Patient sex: M
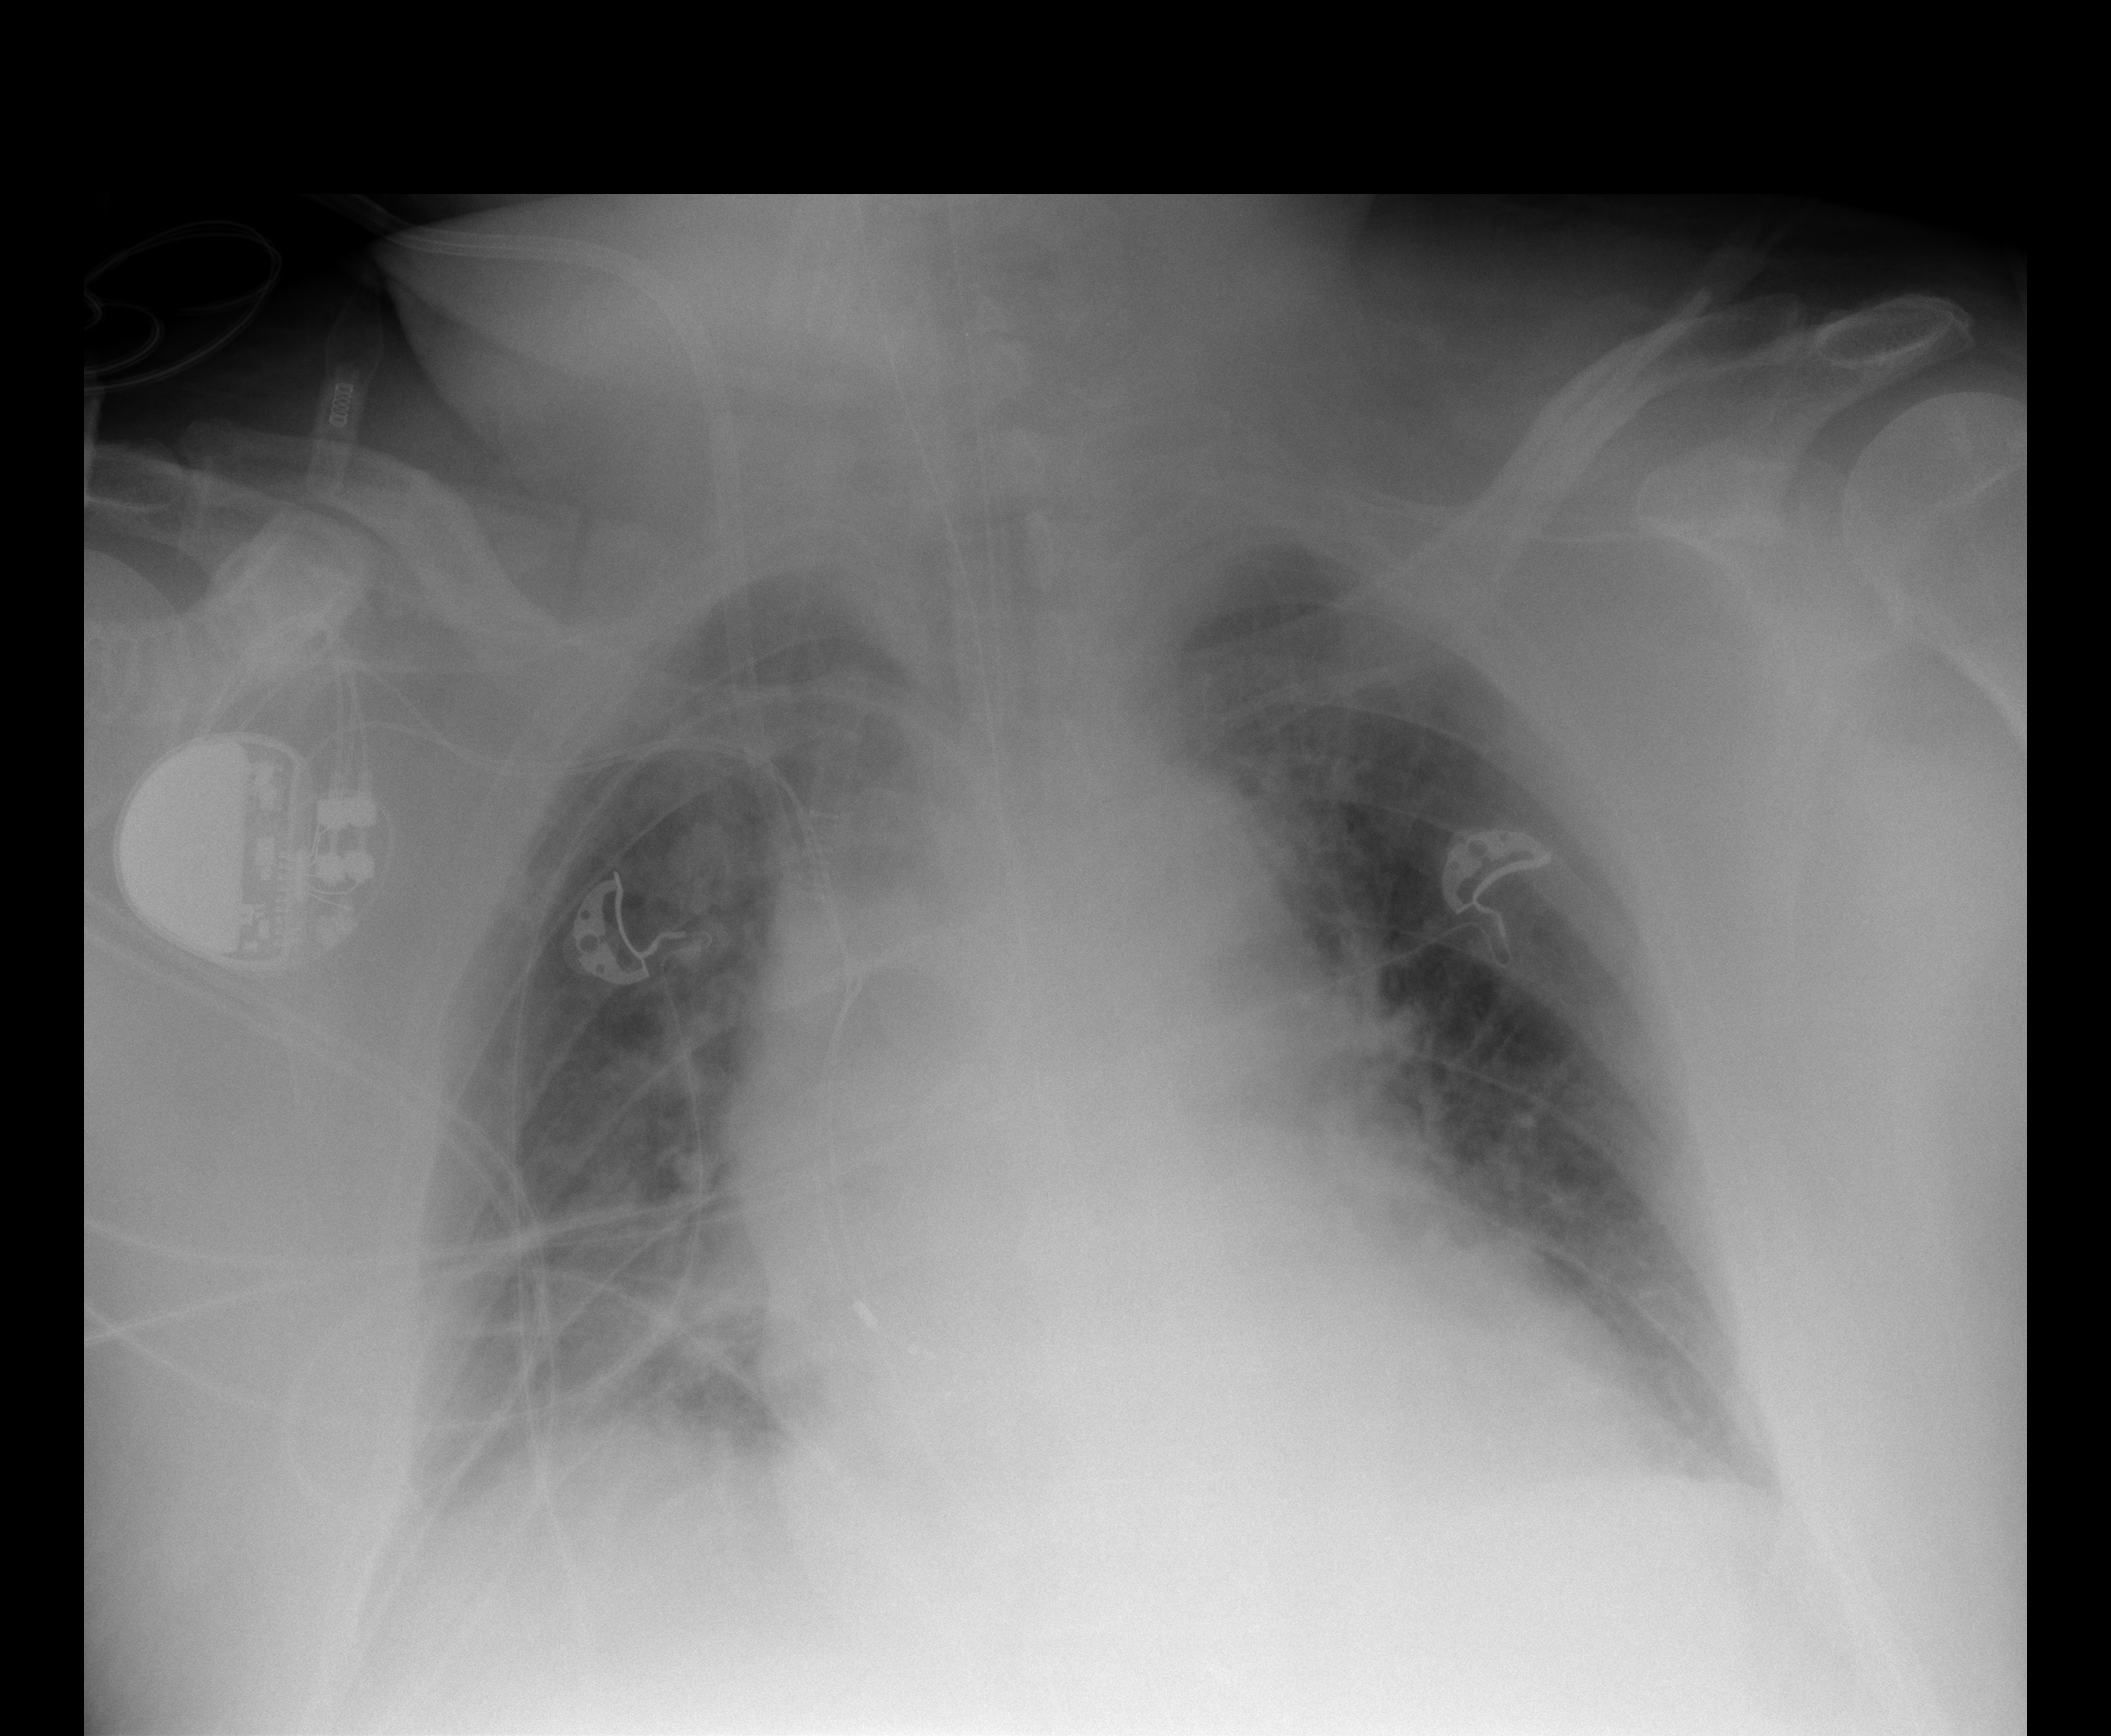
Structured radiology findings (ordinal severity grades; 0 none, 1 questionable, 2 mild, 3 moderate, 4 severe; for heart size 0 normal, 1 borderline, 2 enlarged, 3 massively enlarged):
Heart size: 1
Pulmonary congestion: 2
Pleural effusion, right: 2
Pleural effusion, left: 1
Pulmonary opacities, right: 2
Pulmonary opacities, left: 1
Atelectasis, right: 1
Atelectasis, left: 0